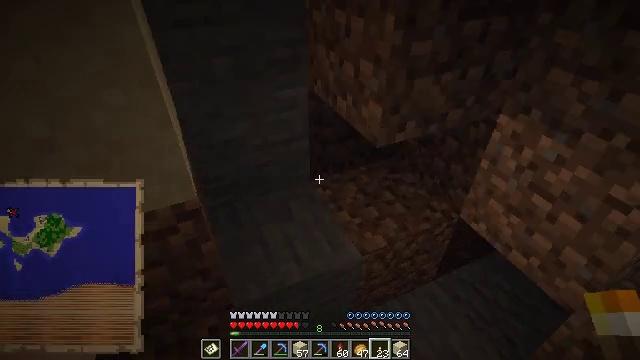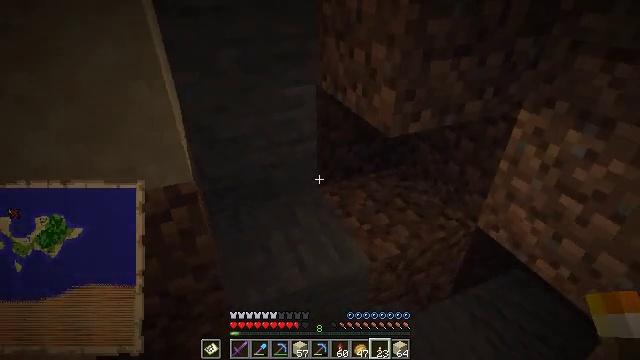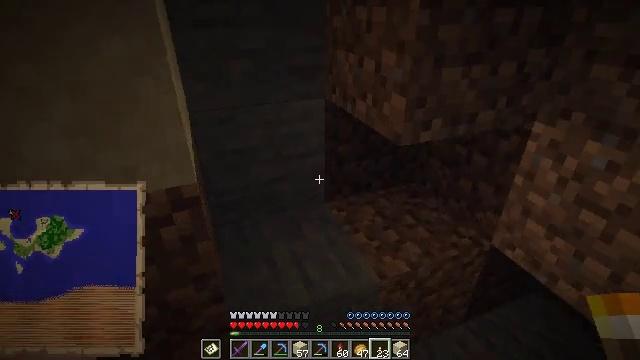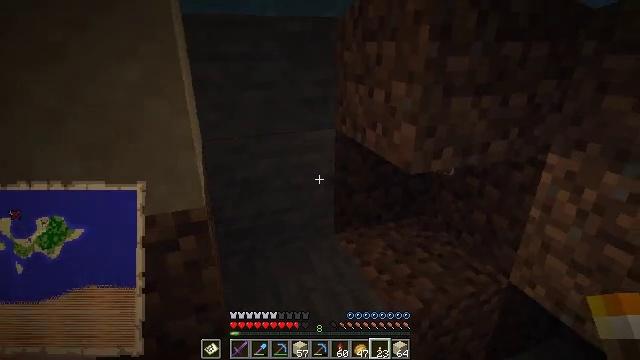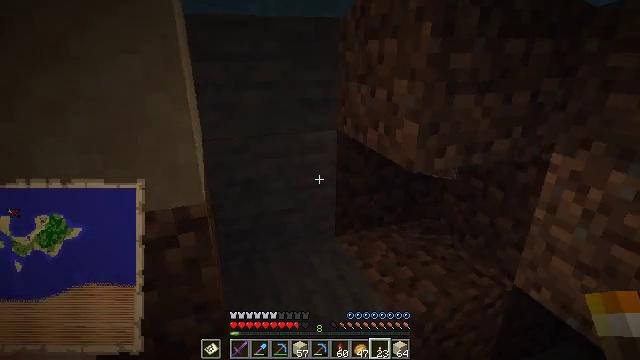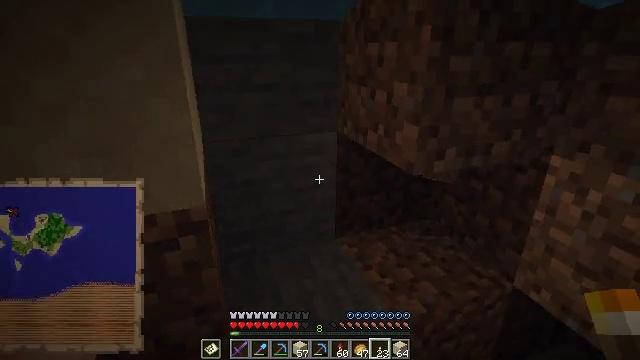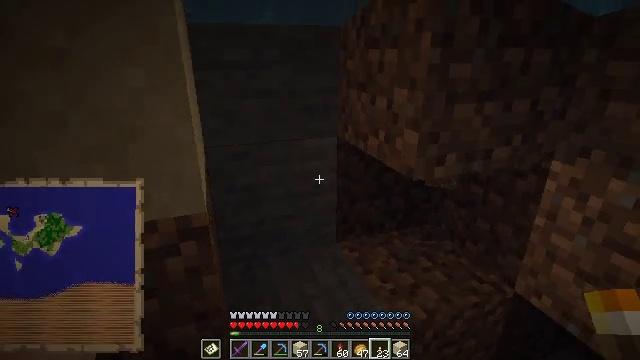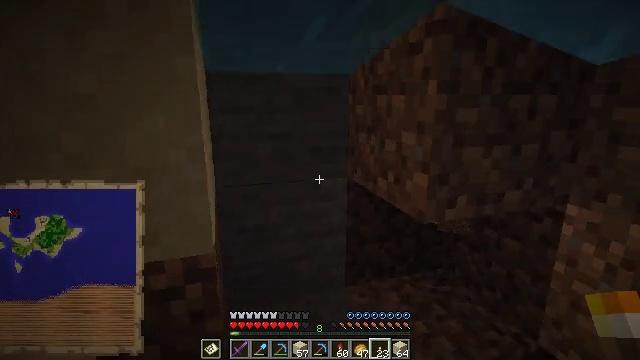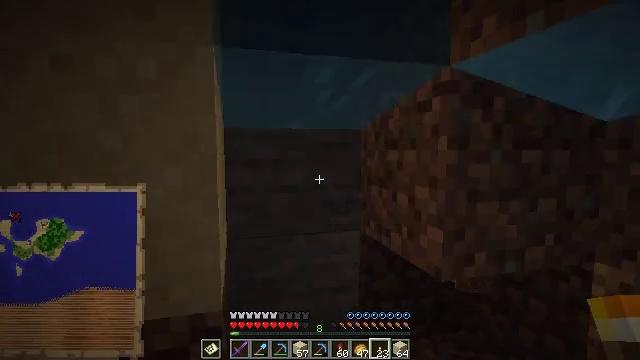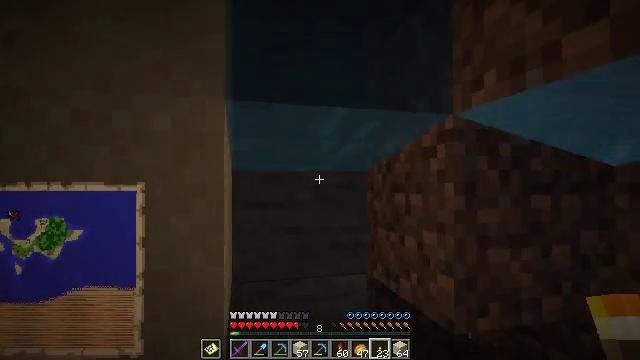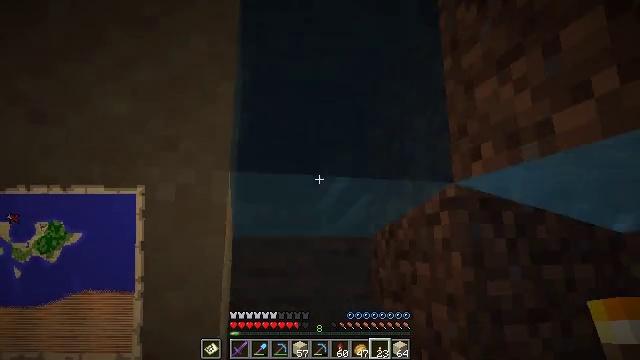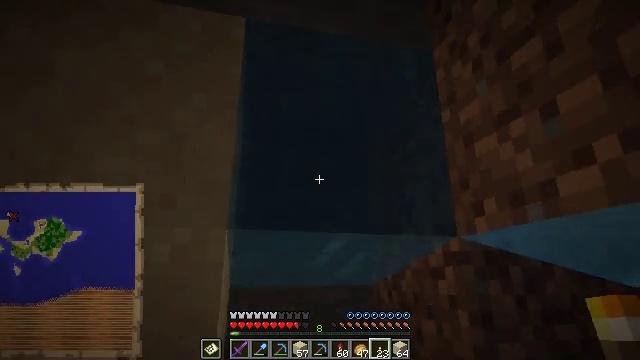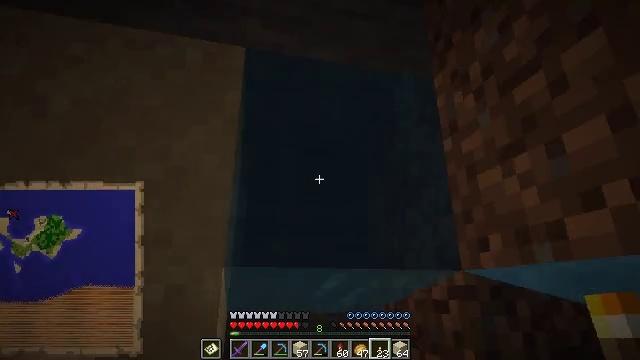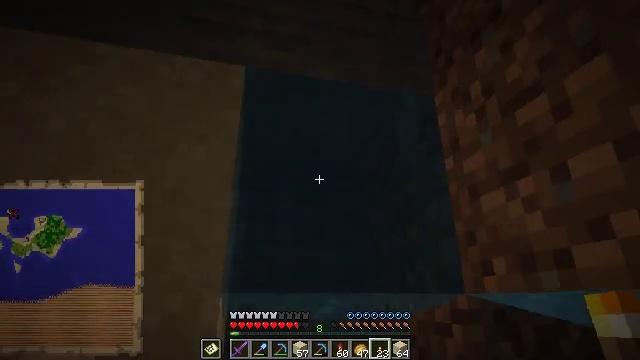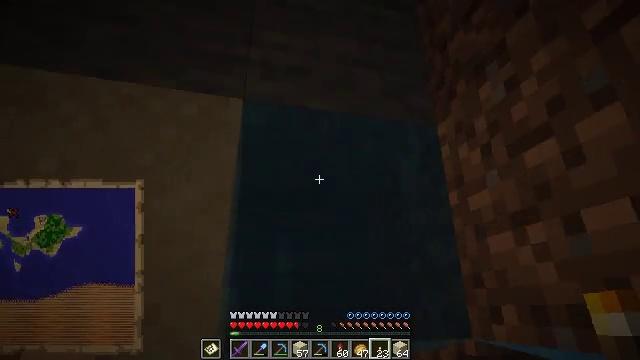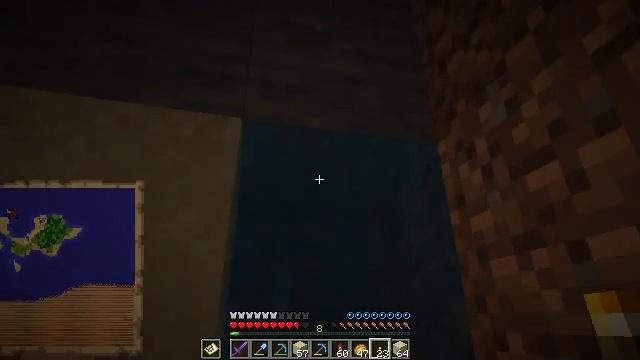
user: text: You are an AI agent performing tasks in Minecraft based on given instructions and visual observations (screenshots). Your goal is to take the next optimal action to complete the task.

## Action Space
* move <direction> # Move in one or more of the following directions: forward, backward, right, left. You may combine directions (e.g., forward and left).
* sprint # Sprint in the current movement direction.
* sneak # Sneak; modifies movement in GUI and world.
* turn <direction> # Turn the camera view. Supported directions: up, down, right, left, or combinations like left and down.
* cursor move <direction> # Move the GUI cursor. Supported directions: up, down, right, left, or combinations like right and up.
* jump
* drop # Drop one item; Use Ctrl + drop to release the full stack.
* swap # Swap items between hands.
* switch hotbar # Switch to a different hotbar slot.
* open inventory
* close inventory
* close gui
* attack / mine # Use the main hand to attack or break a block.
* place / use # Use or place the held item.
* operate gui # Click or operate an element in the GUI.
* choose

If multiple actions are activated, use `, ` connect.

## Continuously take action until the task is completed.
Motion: motion action
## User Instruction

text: Gather gravel by digging.
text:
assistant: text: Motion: turn left and up
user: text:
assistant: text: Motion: turn left and up
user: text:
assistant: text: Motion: turn left and up
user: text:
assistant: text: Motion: turn up
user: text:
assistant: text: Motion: no_op
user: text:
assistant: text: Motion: no_op
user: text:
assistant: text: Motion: turn left and up
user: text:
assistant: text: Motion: turn left and up, jump
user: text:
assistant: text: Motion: turn left and up, jump
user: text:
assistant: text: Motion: turn up, jump
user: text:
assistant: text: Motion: turn up, jump
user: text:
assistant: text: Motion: turn up, jump
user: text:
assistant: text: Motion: turn up, jump
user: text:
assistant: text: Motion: turn up, jump
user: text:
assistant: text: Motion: turn up, jump
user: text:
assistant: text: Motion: turn up, jump
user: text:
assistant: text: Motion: turn up, jump
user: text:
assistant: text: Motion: turn right and up, jump
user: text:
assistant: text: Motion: turn up, jump
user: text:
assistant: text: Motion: jump
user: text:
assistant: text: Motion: move left, jump
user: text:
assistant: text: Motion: move left, jump
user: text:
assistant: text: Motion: move forward and move left, jump
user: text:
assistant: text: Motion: move forward and move left, jump
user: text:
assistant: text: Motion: move forward and move left, jump
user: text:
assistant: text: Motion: move forward and move left, jump
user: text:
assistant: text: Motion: move forward and move left, jump
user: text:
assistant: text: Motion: move forward and move left, jump
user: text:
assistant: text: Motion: move forward and move left, jump
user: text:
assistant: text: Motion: move forward and move left, jump